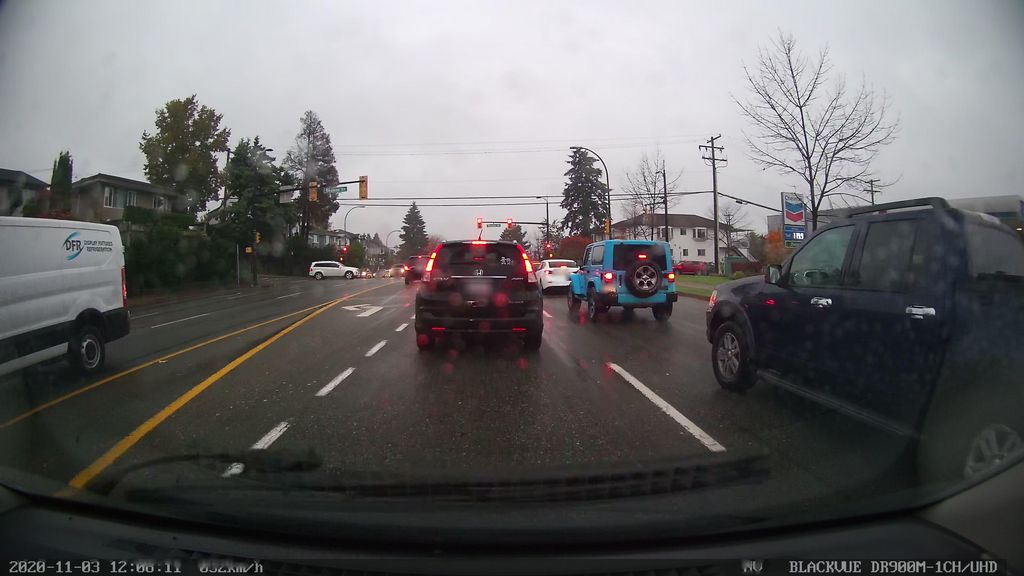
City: vancouver